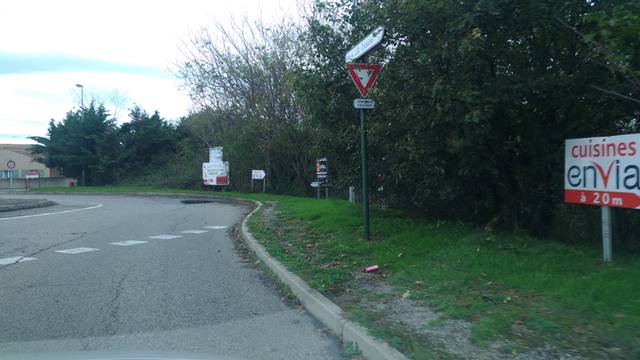
Region: France
Coordinates: 44.951, 4.926